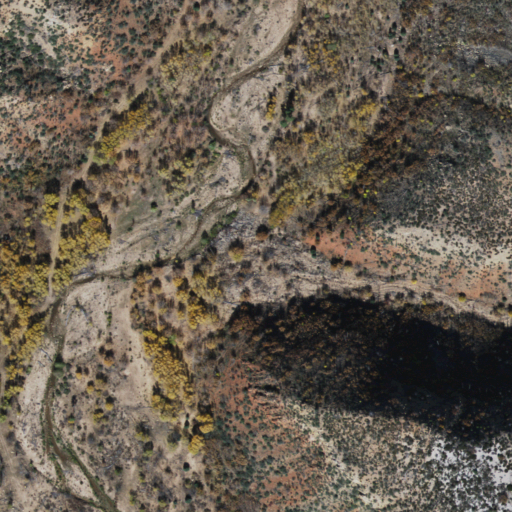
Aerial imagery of valley in Arizona named Bear Canyon containing shrub, woody wetlands, and evergreen forest